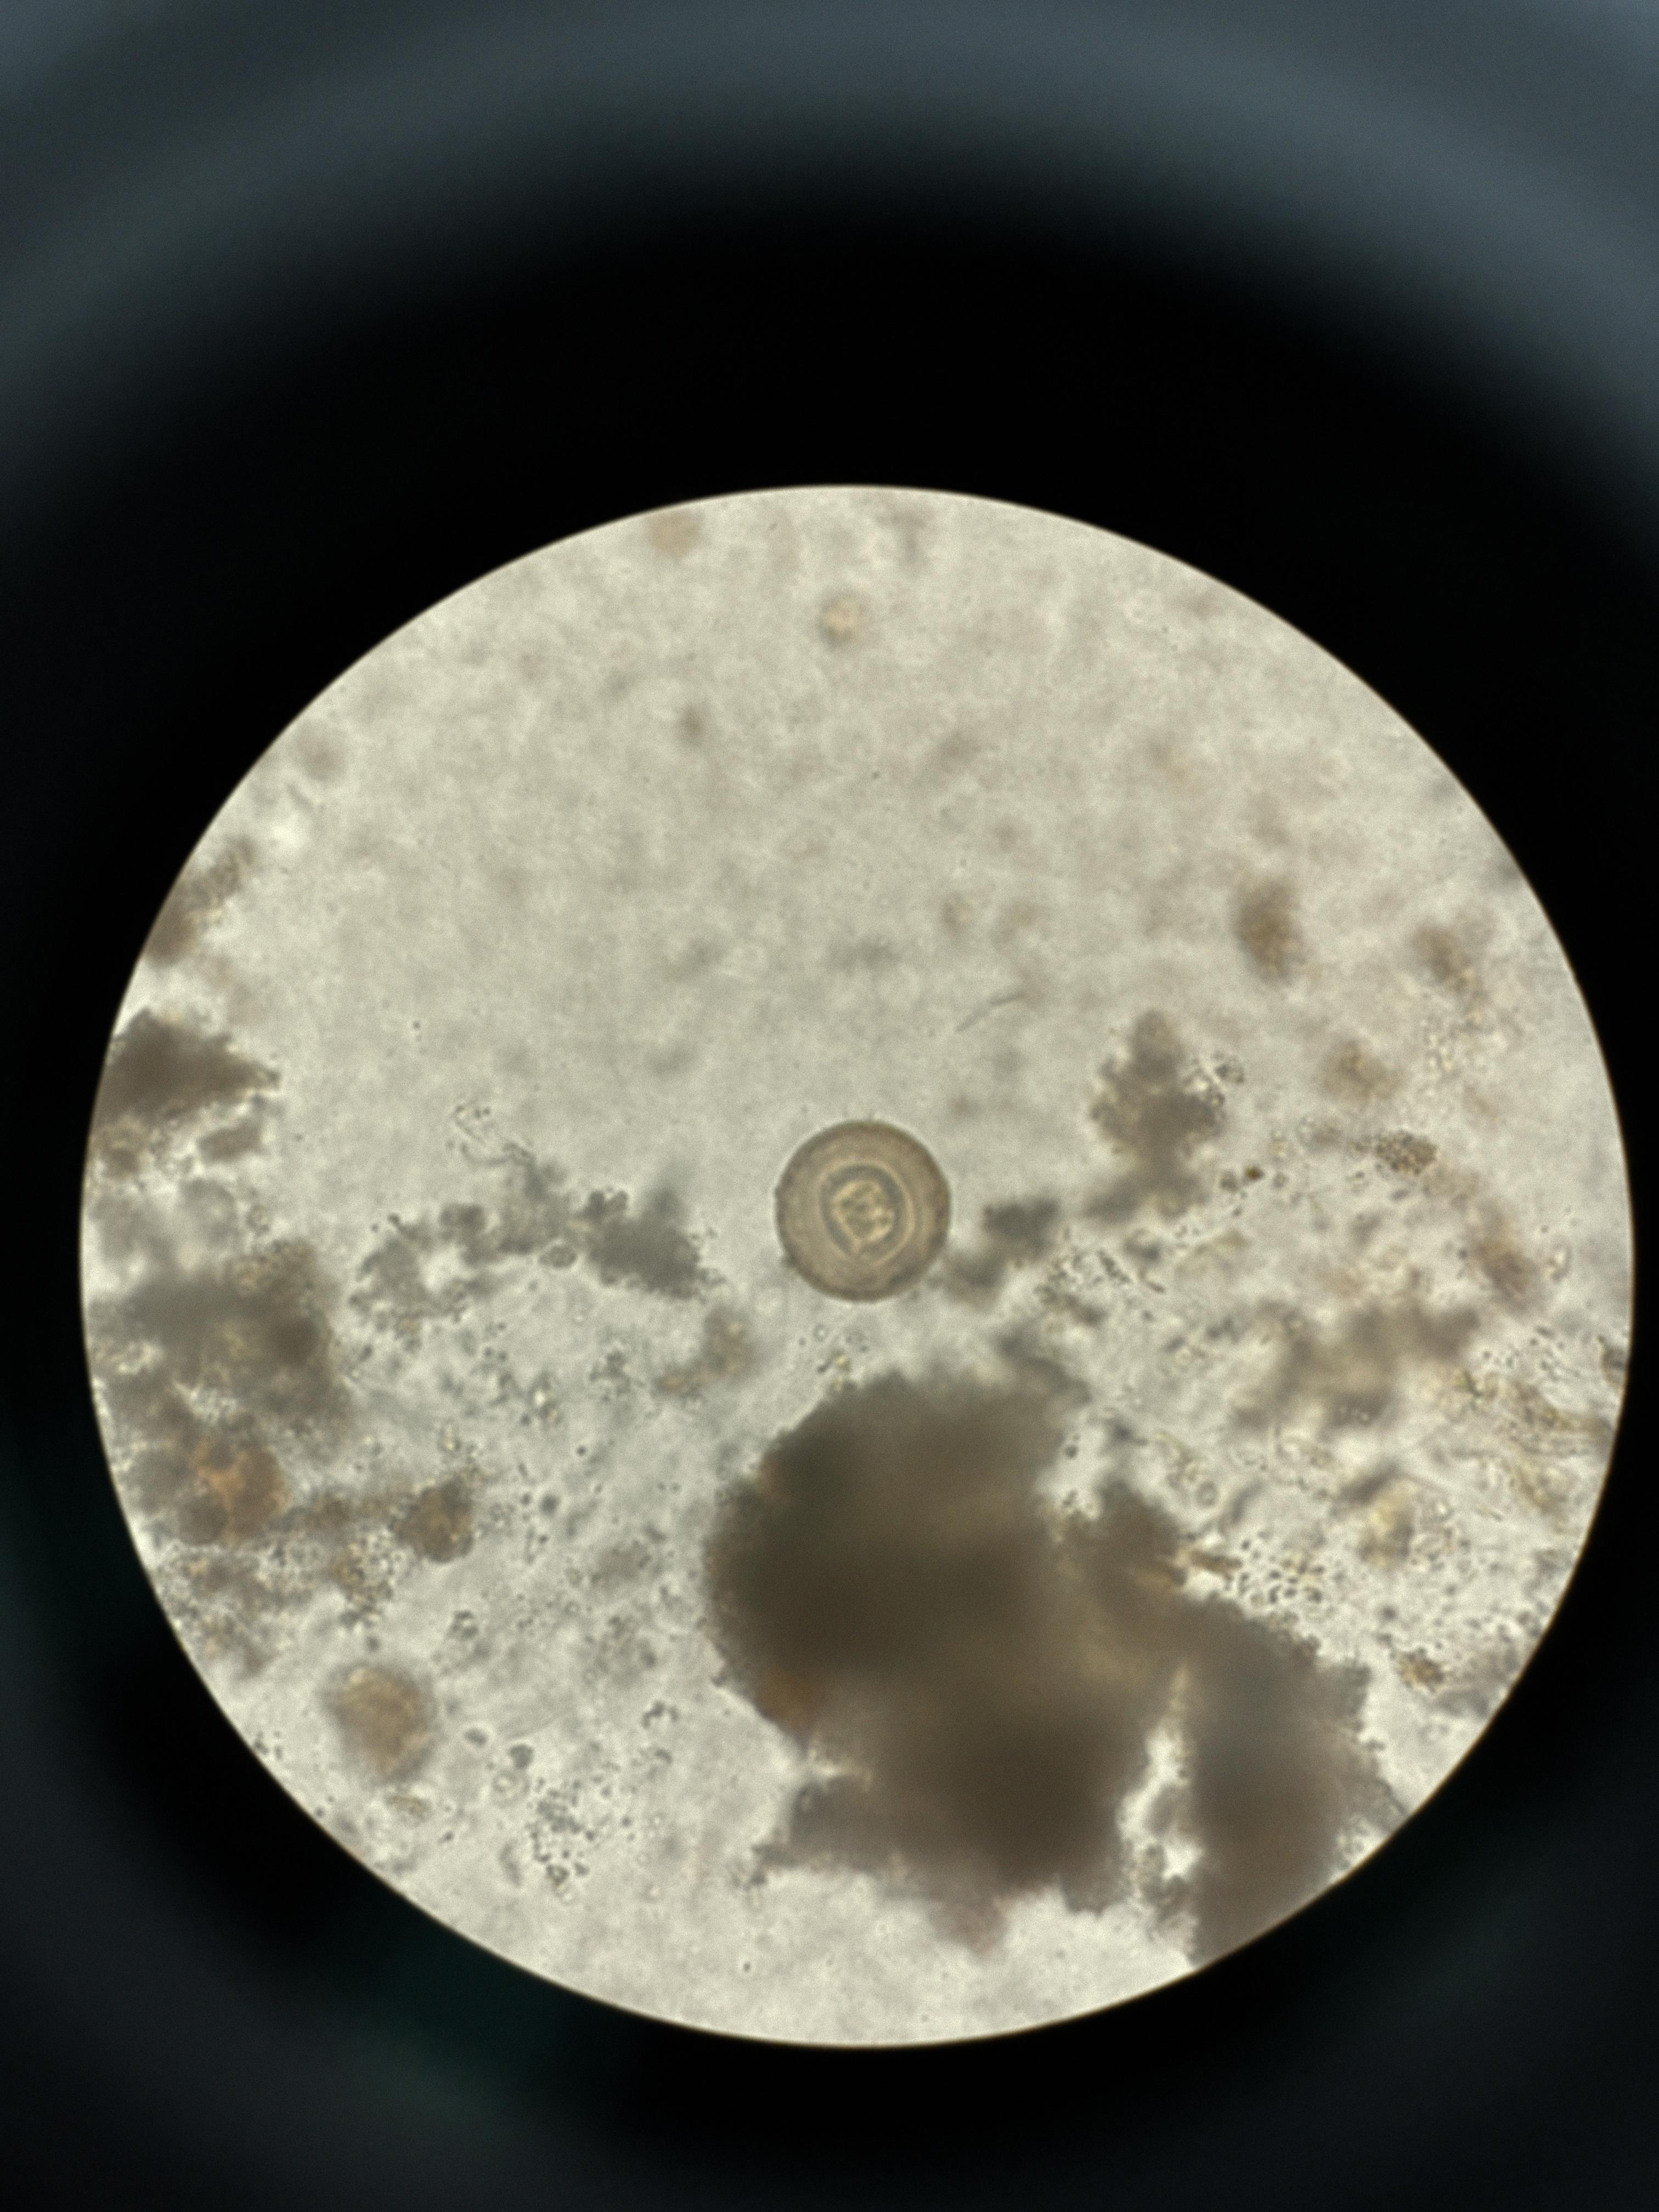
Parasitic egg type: Hymenolepis diminuta